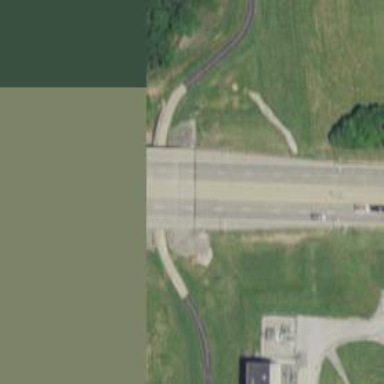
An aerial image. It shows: Primary highway with expressway characteristics.